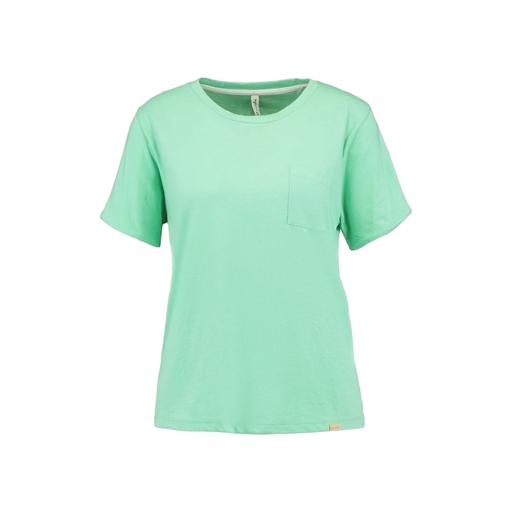
green classic tee pocket, green easy pocket t-shirt, green women's t-shirt, white background